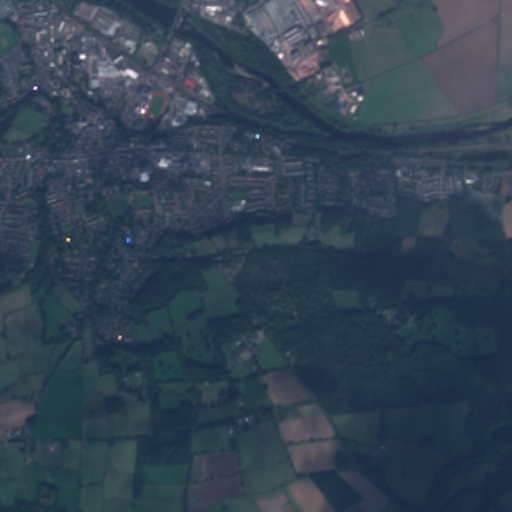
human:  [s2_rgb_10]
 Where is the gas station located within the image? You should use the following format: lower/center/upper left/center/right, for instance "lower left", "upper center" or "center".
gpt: The gas station is located in the upper left of the image.
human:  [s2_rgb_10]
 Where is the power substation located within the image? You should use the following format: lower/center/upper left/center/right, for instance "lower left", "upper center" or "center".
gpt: The power substation is located in the upper center of the image.
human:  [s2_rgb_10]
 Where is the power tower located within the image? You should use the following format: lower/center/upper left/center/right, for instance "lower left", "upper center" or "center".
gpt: The power tower is located in the upper right of the image.
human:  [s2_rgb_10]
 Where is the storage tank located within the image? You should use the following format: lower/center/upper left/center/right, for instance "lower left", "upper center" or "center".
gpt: The storage tank is located in the upper right of the image.
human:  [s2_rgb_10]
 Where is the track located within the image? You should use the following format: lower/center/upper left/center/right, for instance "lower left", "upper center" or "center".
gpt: The track is located in the upper left of the image.
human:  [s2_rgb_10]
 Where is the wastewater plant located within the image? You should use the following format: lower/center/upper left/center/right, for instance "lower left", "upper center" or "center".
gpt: The wastewater plant is located in the upper right of the image.
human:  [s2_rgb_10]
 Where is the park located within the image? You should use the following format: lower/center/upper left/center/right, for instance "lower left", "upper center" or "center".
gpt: There is no park in the image.